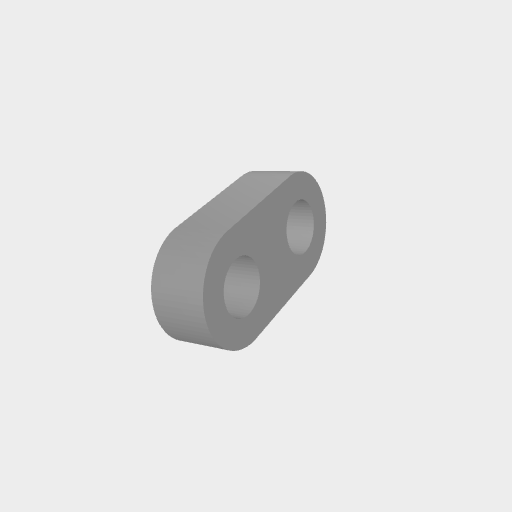
Part: FlatBeam2H